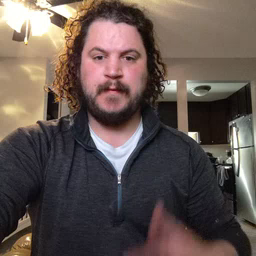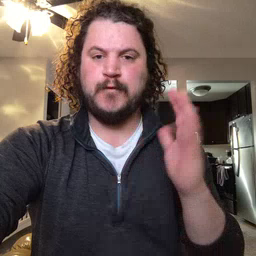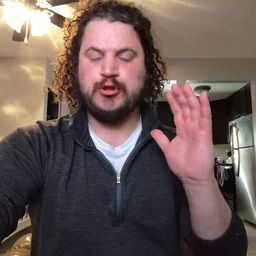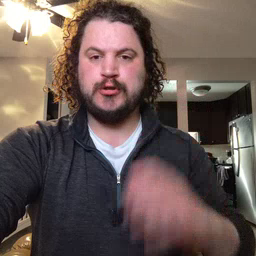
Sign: finish